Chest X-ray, AP view. Patient: 19 years old, sex F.
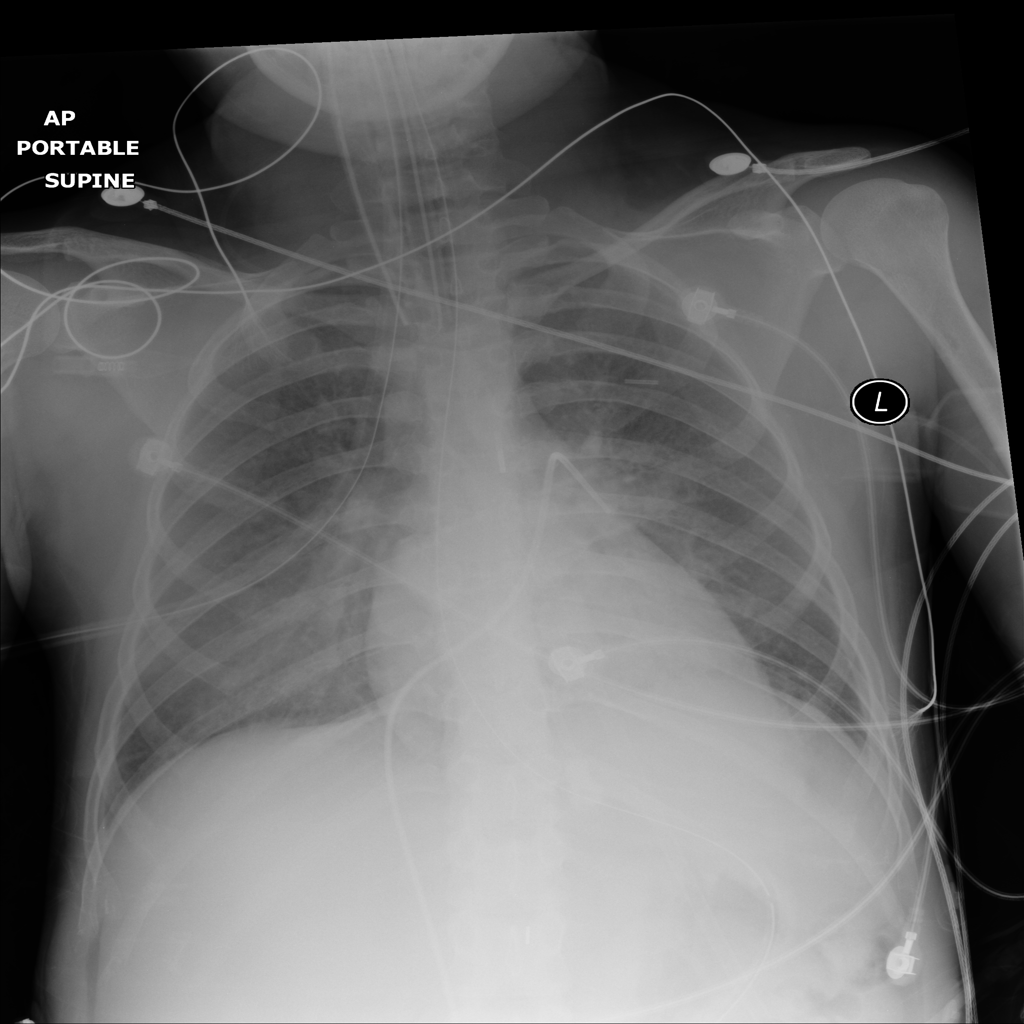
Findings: Effusion